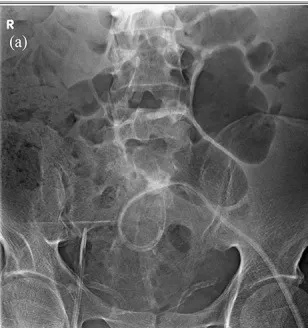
Followed by repositioning of the tip in the right iliac fossa, away from the bladder with no evidence of bladder leak.
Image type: radiology (x_ray)